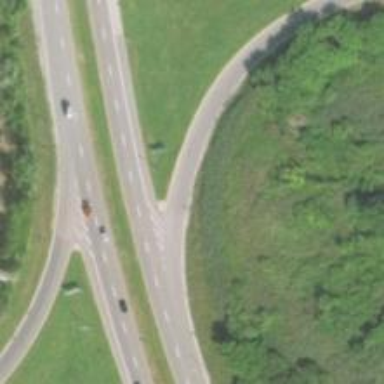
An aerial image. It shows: Asphalt motorway link.